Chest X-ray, AP view. Patient: 27 years old, sex M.
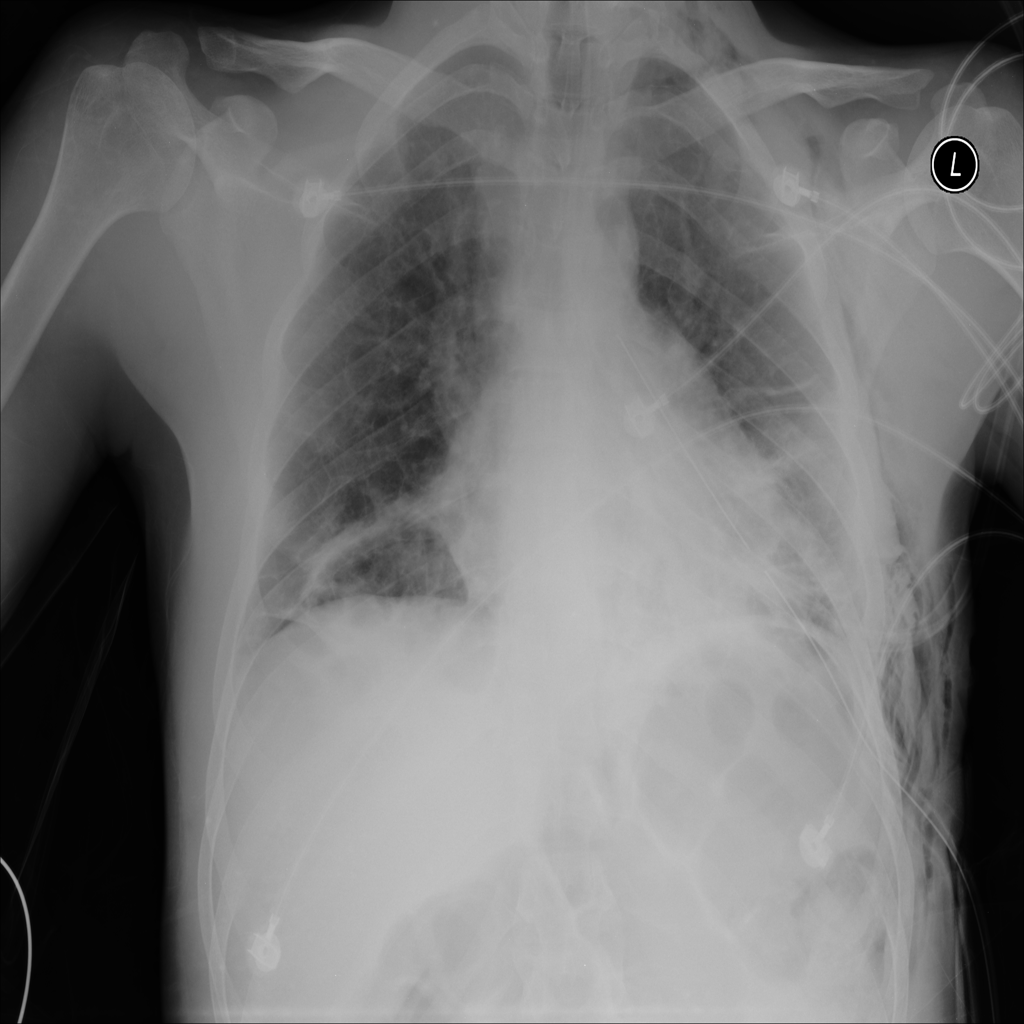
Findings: Pneumothorax